Question: I'm testing PHP on a LAMP server running in a Linux virtual machine. Following <URL>, I placed the following at the beginning of my PHP script to enable error reporting:
'''
ini_set('display_errors',1);
ini_set('display_startup_errors',1);
error_reporting(-1);
'''
I also tried enabling error reporting in the php.ini file as described <URL>:
'''
display_errors = On
display_startup_errors = On
error_reporting = -1
'''
However, I still get a 500 Internal Server Error in Chrome's debugger, rather than a proper error message:

The actual error message, as found in '/var/log/apache2/error.log', is:
'''
PHP Parse error: syntax error, unexpected '$userID' (T_VARIABLE) in /path/to/file
'''
How can I properly enable error reporting within Chrome?
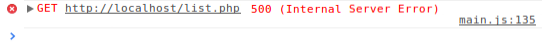
Answer: That is Apache (server) response and (probably) has nothing to do with php.
It simply states that there is something wrong with your server configuration. Check the 'access.log' and 'error.log' in '/var/log/apache2/' folder.
It is probably due to wrong configuration in '/etc/apache2/apache2.conf', or in '/var/www/.htaccess' (if you have one).
I would also check if 'list.php' exists in webroot folder and if both folder and file are readable (use 'chmod -R 755 /var/www' in cli to make all files and folders readable)